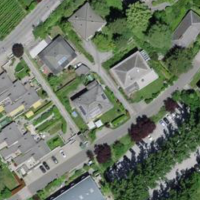
EUNIS habitat code: 54
Species observed at this site:
Erithacus rubecula
Turdus merula